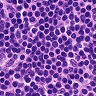
Metastatic tissue present: no